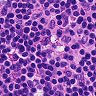
Metastatic tissue present: no